CT reconstruction: vmi40
Segmentation target: lesions
Patient: M, age 75
ISS stage: Stage 2
Metal implant: no
Axial slice:
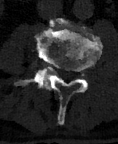
Sagittal slice:
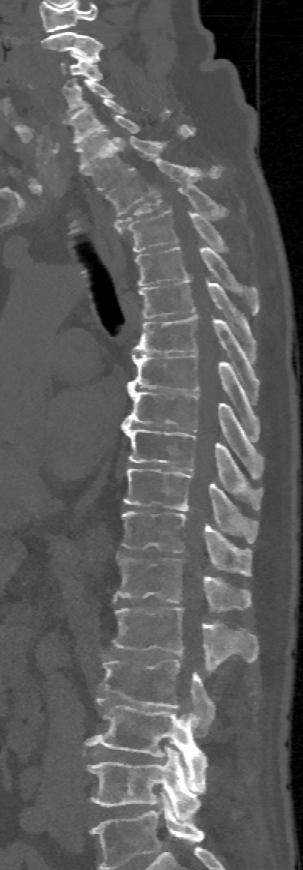